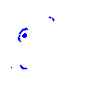
Particle: pion